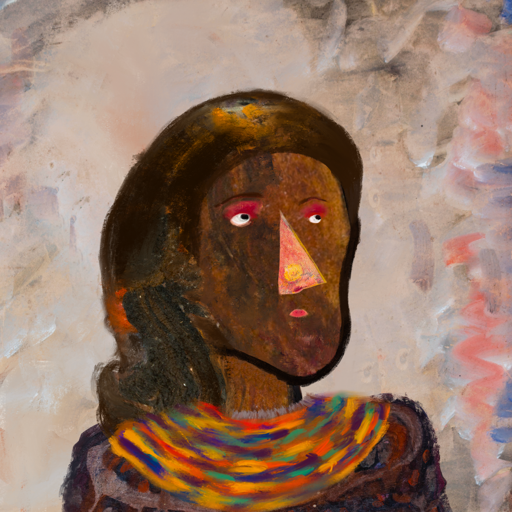
Background: Roy_Bahadur, Head And Neck Side: Mosgoul, Face Side: Irani, Bust: Hypocrite, Hair Side: Gypsy_Queen, Head Accessory: Blank, Second Necklace: An_Impression_2, Necklace: Blank, Baby: Blank